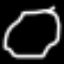
Label: octagon